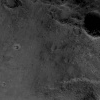
Atmospheric dust classification: not_dusty